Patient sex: F
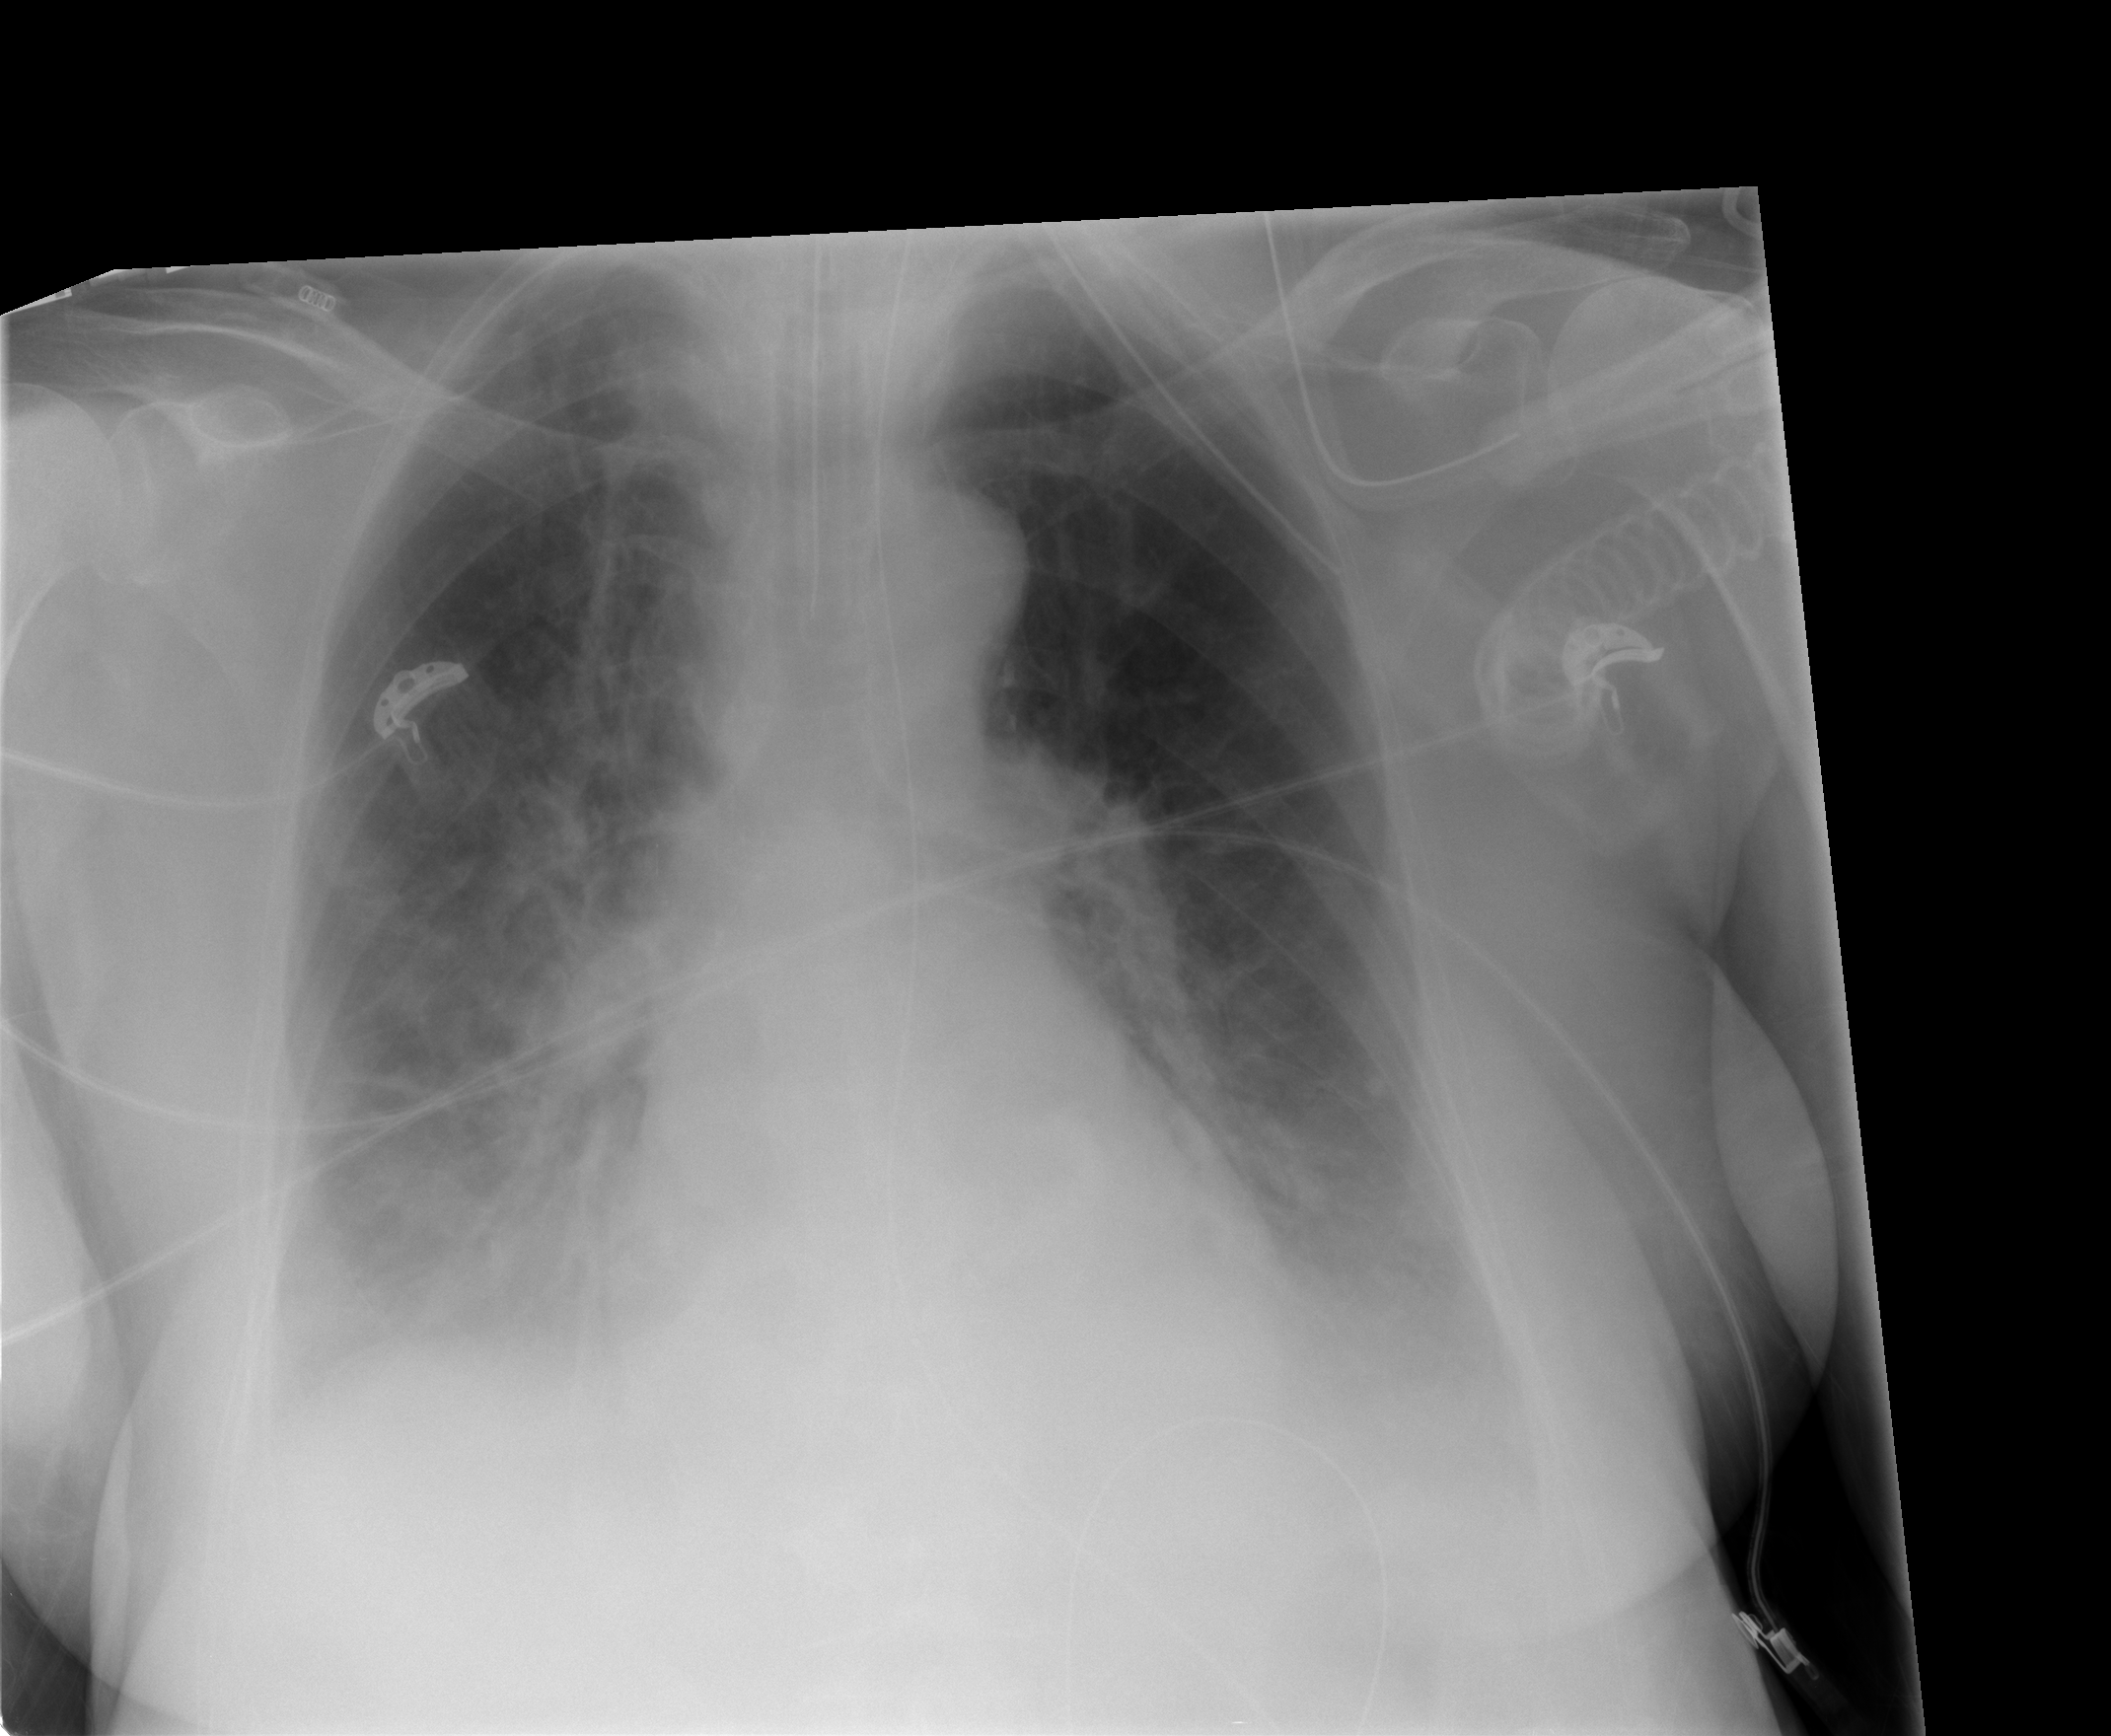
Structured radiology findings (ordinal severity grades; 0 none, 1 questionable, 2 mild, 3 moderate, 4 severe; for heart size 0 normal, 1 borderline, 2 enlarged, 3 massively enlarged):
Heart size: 0
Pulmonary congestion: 2
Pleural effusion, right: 2
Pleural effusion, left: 2
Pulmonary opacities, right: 2
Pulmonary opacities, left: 0
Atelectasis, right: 2
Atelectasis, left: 0